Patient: sex F, age 40
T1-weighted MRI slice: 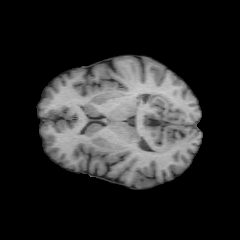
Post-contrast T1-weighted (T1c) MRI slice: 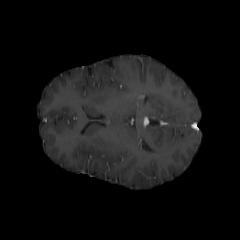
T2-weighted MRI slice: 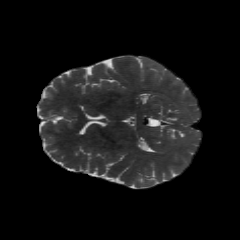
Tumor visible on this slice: no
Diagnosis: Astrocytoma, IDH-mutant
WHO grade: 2